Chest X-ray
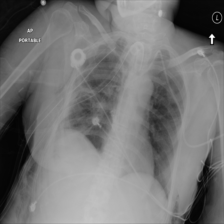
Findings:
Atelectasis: negative
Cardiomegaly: negative
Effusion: positive
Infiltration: negative
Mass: negative
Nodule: negative
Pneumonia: negative
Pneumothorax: negative
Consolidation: negative
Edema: negative
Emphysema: positive
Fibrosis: negative
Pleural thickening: negative
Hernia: negative